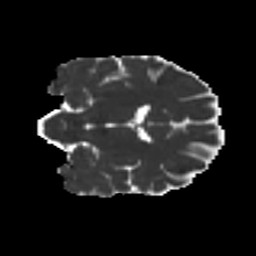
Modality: MD
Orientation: coronal
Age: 41
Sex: female
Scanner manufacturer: ge
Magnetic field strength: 3 T
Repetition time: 7.8 s
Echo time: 0.0606 s